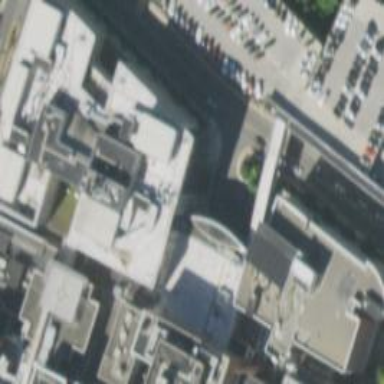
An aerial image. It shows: Hospital building.